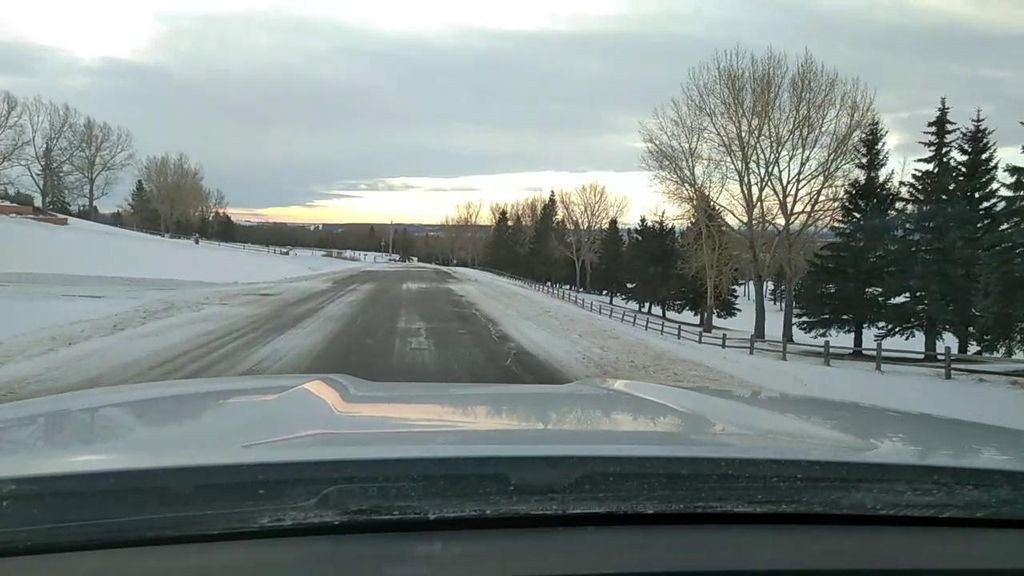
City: calgary